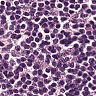
Metastatic tissue present: no